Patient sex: F
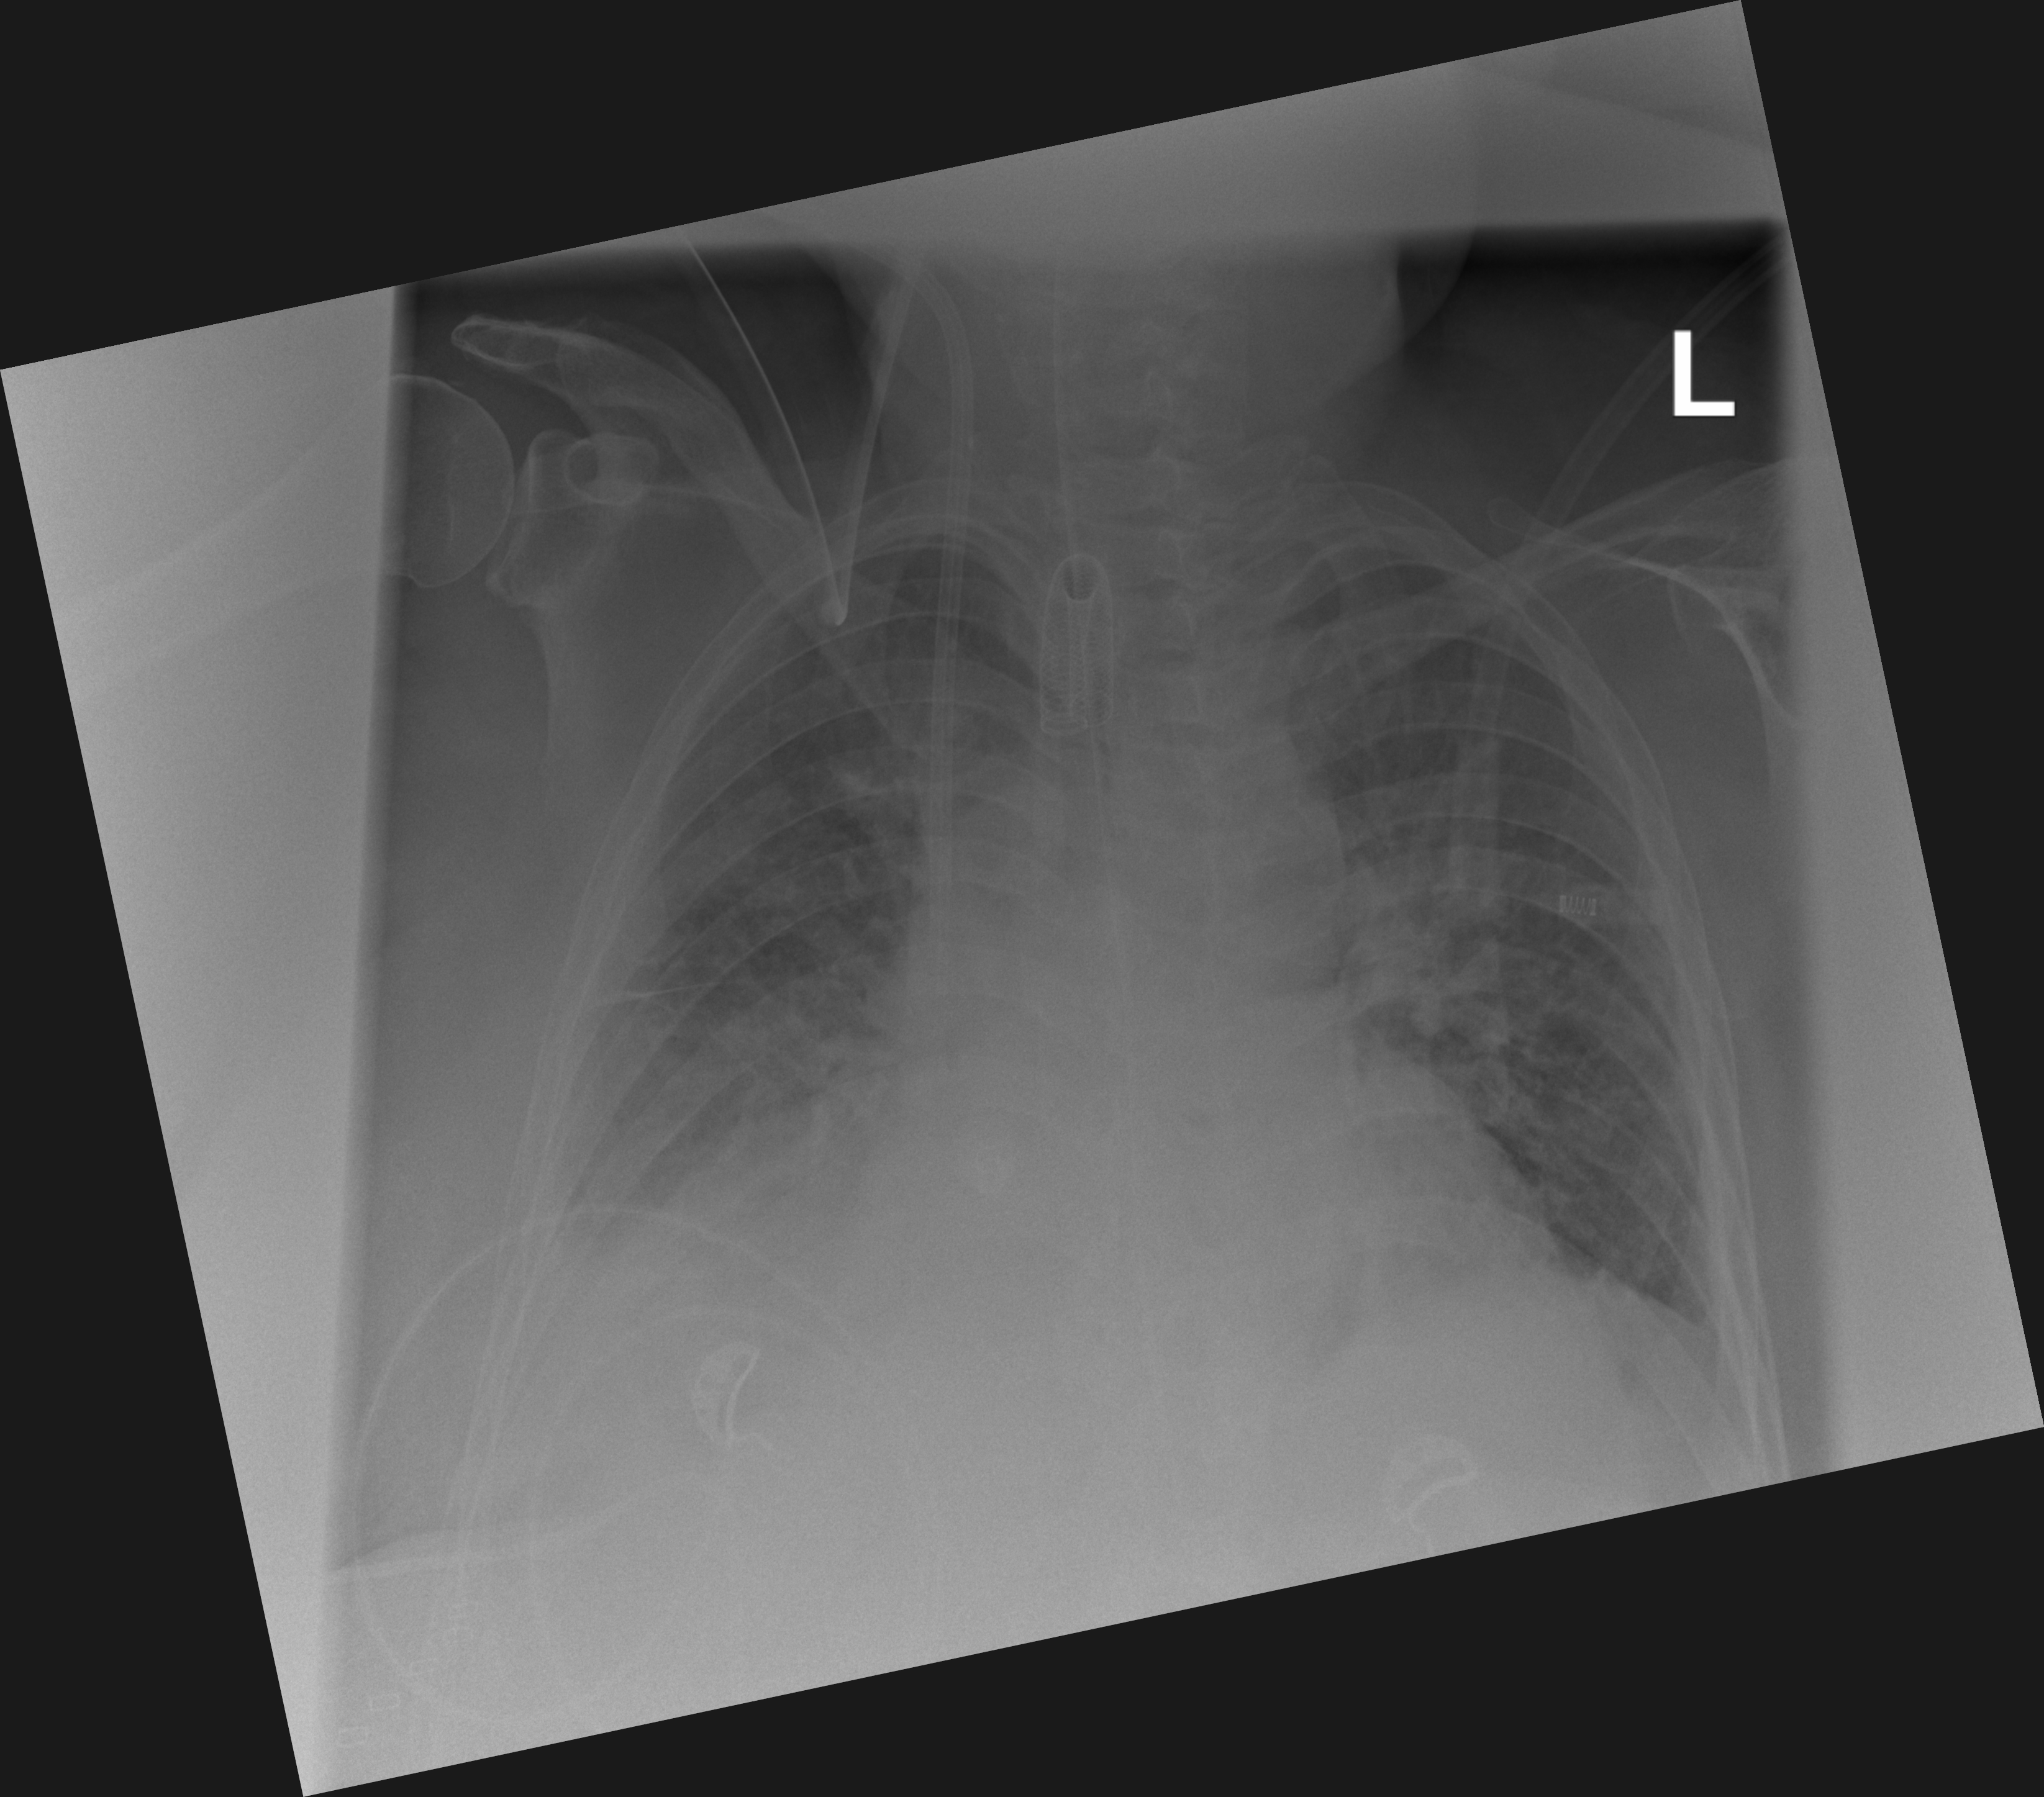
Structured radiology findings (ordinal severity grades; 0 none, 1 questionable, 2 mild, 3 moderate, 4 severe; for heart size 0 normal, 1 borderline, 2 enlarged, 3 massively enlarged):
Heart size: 1
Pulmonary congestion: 0
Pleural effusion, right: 3
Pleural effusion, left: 2
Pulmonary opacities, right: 3
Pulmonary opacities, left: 0
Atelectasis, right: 3
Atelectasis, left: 2